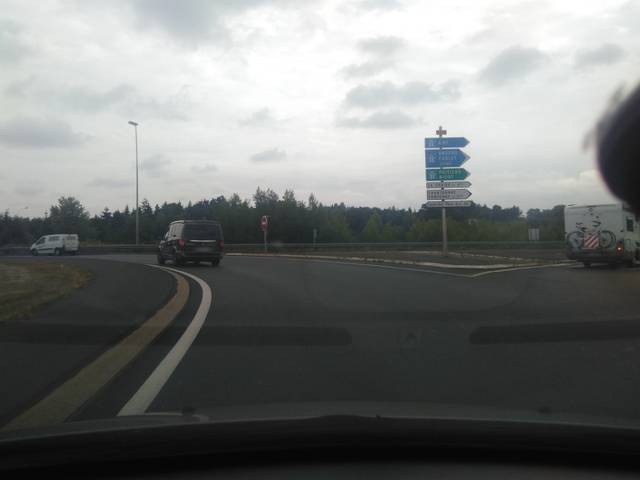
Region: France
Coordinates: 46.678, -1.399